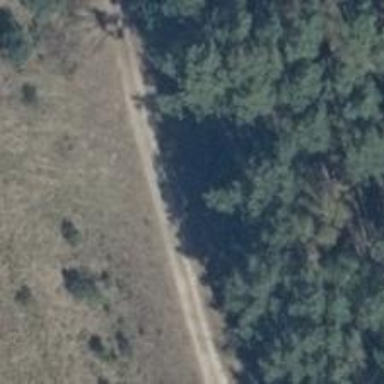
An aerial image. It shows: Sandy track road with grade5 tracktype.